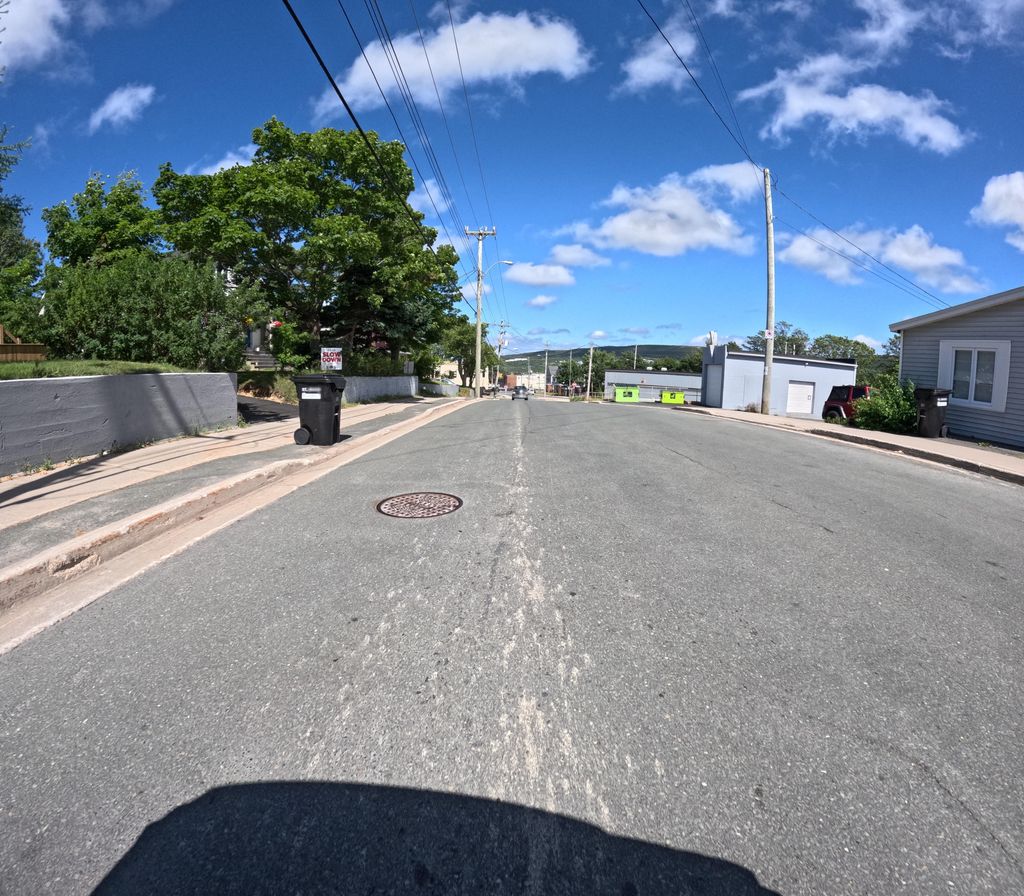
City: st_johns